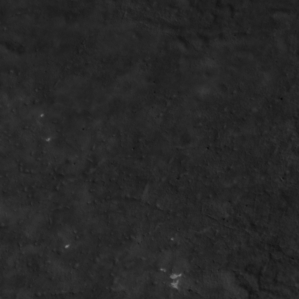
Label: non_frost